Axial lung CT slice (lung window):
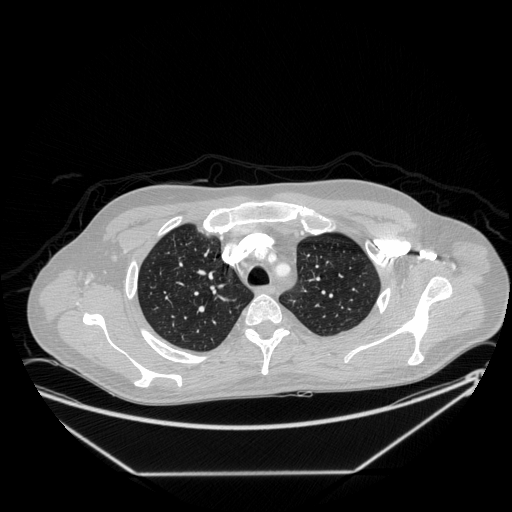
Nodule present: no